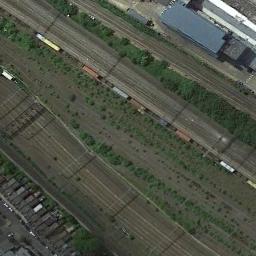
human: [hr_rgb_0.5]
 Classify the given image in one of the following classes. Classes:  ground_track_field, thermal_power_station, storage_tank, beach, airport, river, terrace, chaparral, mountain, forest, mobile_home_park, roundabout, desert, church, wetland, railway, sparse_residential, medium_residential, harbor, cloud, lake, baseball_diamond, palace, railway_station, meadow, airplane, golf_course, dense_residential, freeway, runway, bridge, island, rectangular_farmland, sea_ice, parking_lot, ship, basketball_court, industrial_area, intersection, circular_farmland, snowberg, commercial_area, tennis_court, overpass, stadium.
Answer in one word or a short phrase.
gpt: railway